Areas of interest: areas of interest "Home Furnishing and Building Materials Market"
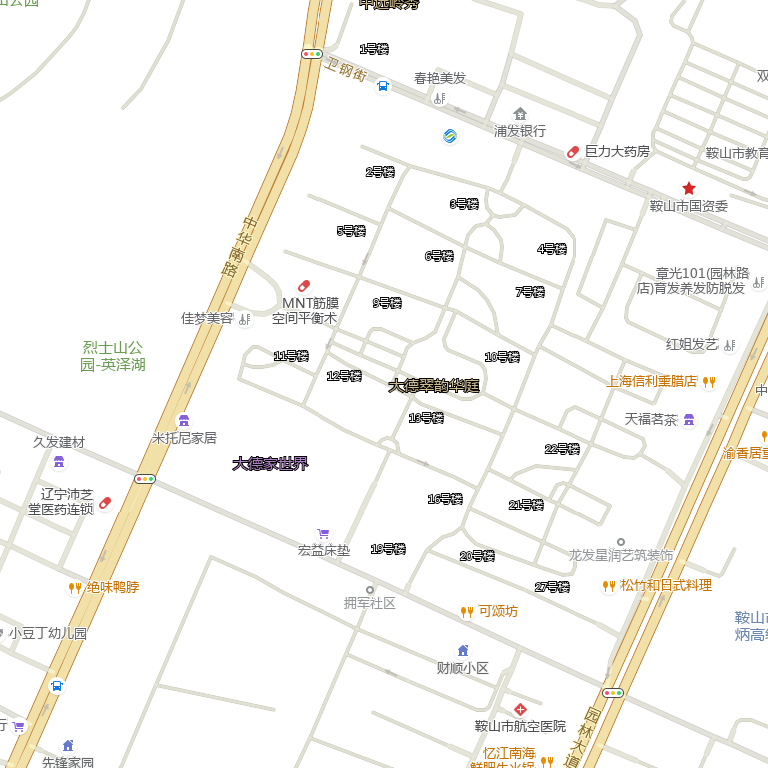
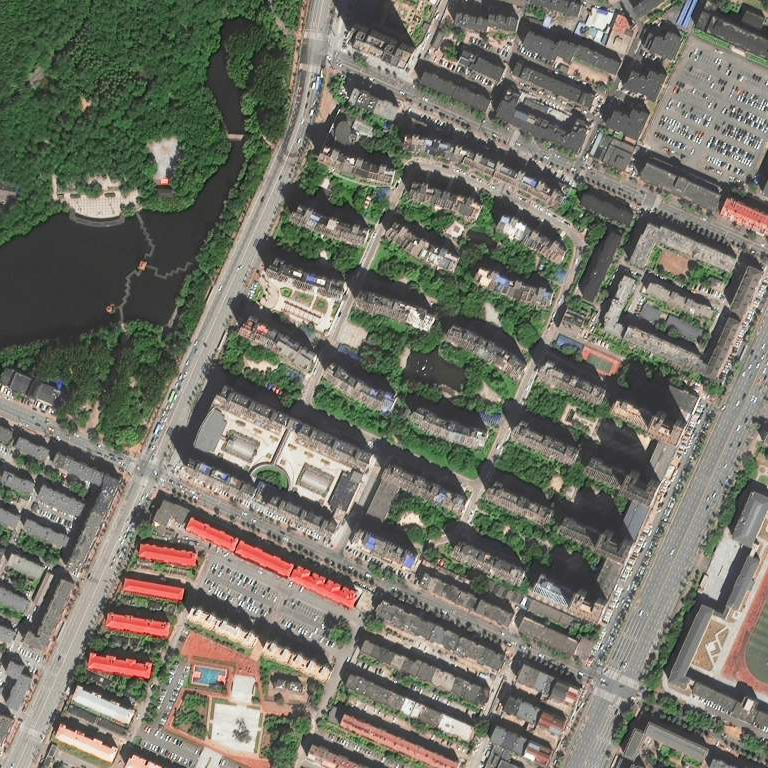